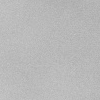
Atmospheric dust classification: dusty